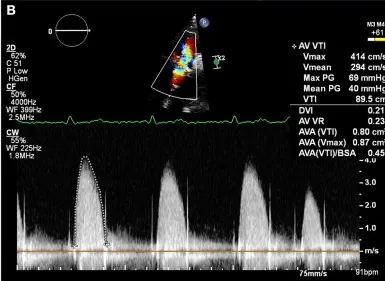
Right parasternal long axis view. Demonstrating a maximum transaortic velocity of 4.1 m/s.
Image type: radiology (ultrasound)